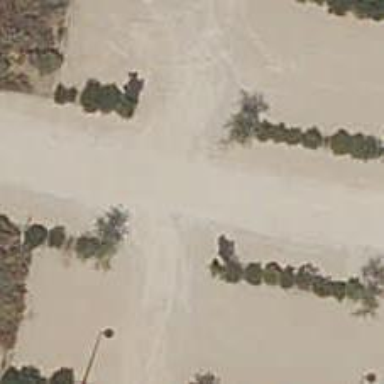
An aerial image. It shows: Parking aisle road with sand surface.